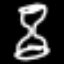
Label: hourglass